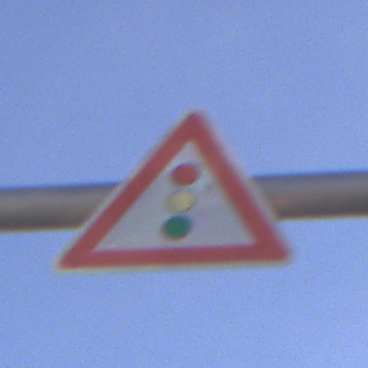
Verkehrszeichen: Lichtzeichenanlage
Umgebung: Outdoor, RoadRail
Tageszeit: MorningAfternoon
Wetter: PartlyCloudy
Licht: Natural
Jahreszeit: NotSpecified
Kontrast: HighContrast